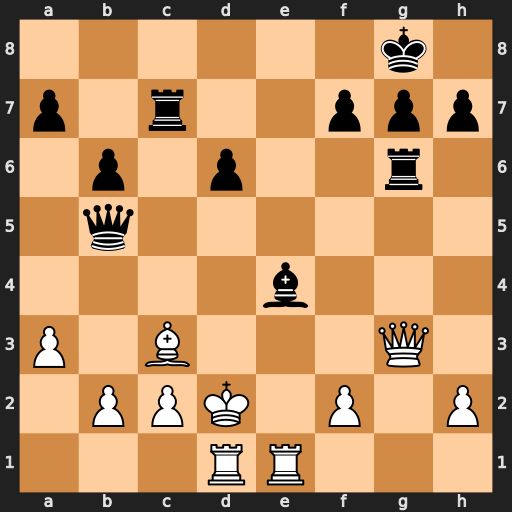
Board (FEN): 6k1/p1r2ppp/1p1p2r1/1q6/4b3/P1B3Q1/1PPK1P1P/3RR3
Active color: w
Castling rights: -
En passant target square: -
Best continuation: Qh4 Qg5+ Qxg5 Rxg5 Rxe4